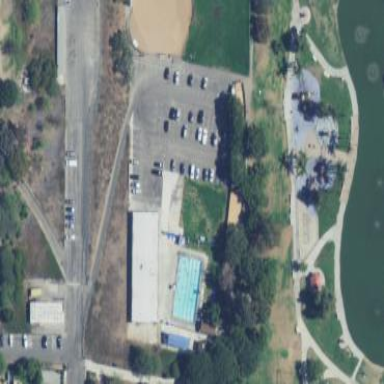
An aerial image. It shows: Sports centre focused on swimming activities.